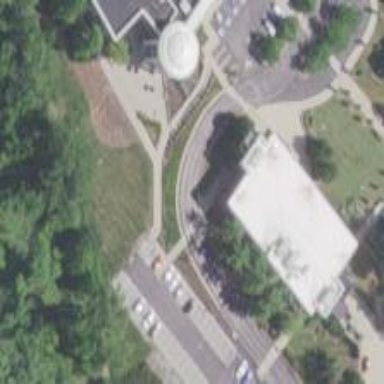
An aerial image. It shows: University office building.